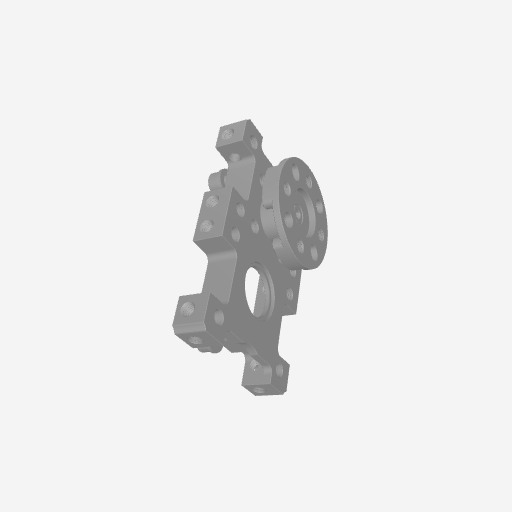
Part: CompactServoBlock43W